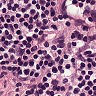
Metastatic tissue present: no